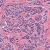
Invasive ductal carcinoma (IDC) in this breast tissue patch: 1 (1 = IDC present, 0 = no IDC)